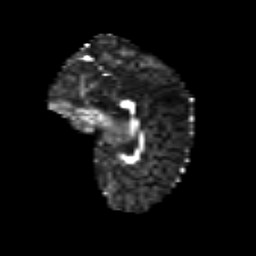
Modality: FA
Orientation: sagittal
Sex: male
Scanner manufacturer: siemens
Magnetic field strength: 3 T
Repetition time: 5 s
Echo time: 0.071 s